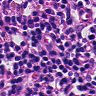
Metastatic tissue present: no